Question: I've just watched the pycon 2014 keynote by Fernando Perez
He mentions that ipython notebook can have "non-notebook looking", "single cell" style, see the snapshot below or watch it in in this video <URL>, at around 25:22

However after 30 minutes of googling, I can't find any resources related to this feature.
Anyone can help out?
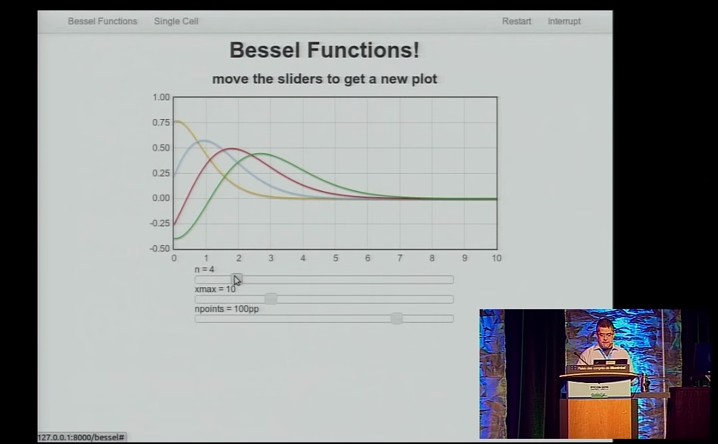
Answer: Fernando's example appears to come directly from minrk's repository on git hub. The code is include there in full, although the documentation is rather thin.
I was able to get this running on my Windows 7 PC using IPython 2.0 and executing the following commands from a command window:
'''
git clone https://github.com/minrk/singlecell.git
cd singlecell
python singlecell.py
'''
These commands start a Tornado server at 'http://127.0.0.1:8000'. Open the application in a browser by typing that URL in the address address bar. I saw exactly what Fernando showed on screen in his demo.
I hope that helps - you should be able to figure it out in detail by studying the code.